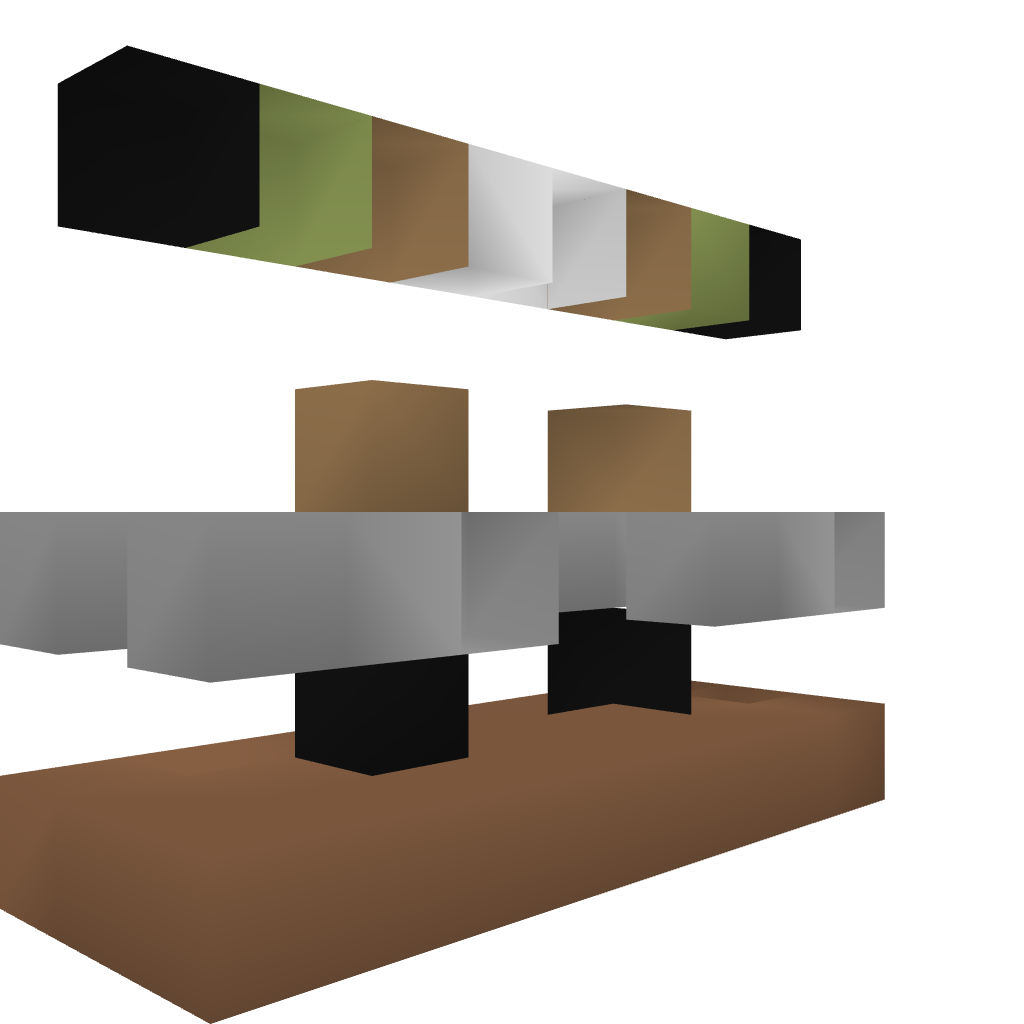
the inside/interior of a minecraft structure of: Compact Easy Piston Door